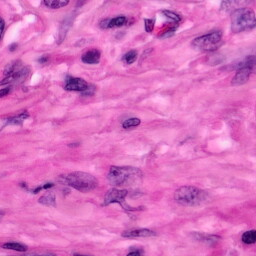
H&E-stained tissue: Pancreatic